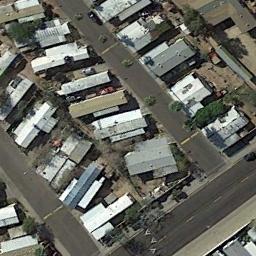
Label: residential